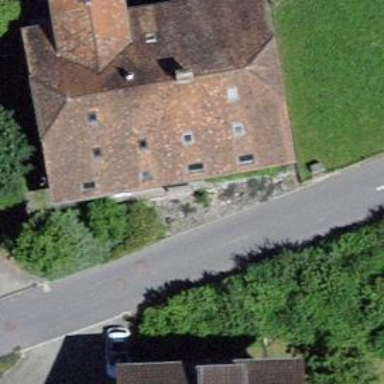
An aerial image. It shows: Residential building with half-hipped roof shape.